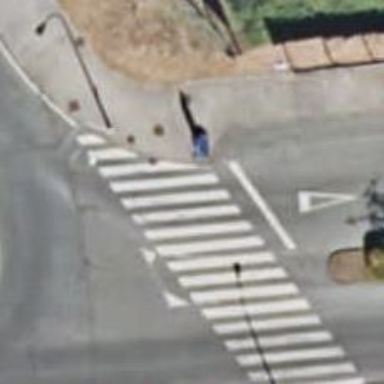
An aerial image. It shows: Pedestrian crossing with zebra markings on the footway.